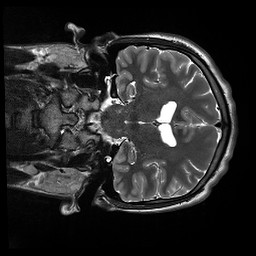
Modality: T2w
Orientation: coronal
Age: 20
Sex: male